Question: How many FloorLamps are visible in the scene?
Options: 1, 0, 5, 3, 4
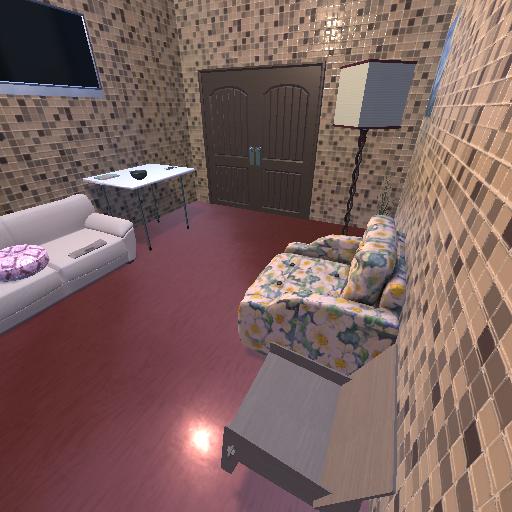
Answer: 1